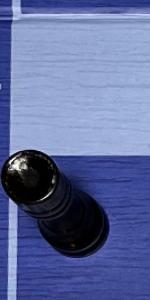
Label: Rook_Black